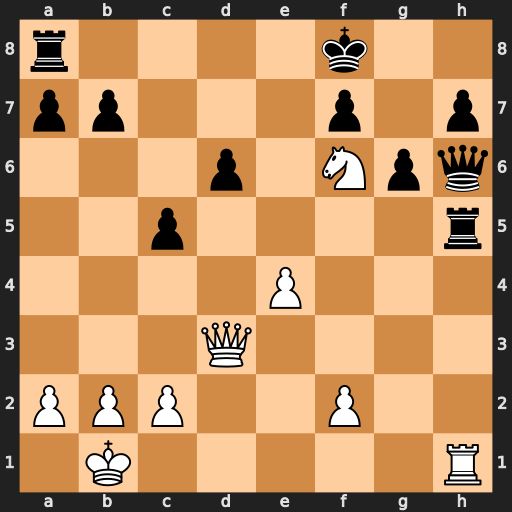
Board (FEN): r4k2/pp3p1p/3p1Npq/2p4r/4P3/3Q4/PPP2P2/1K5R
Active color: w
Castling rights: -
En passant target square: -
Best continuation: Qxd6+ Kg7 Nxh5+ gxh5 Rg1+